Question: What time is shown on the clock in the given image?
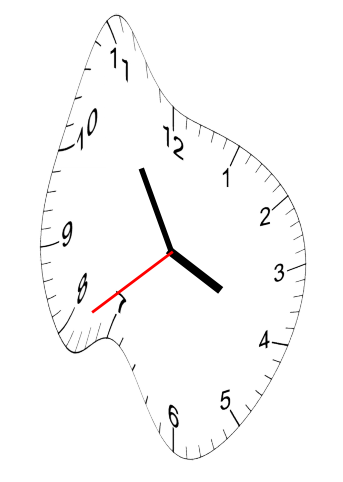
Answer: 03:54:39